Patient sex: F
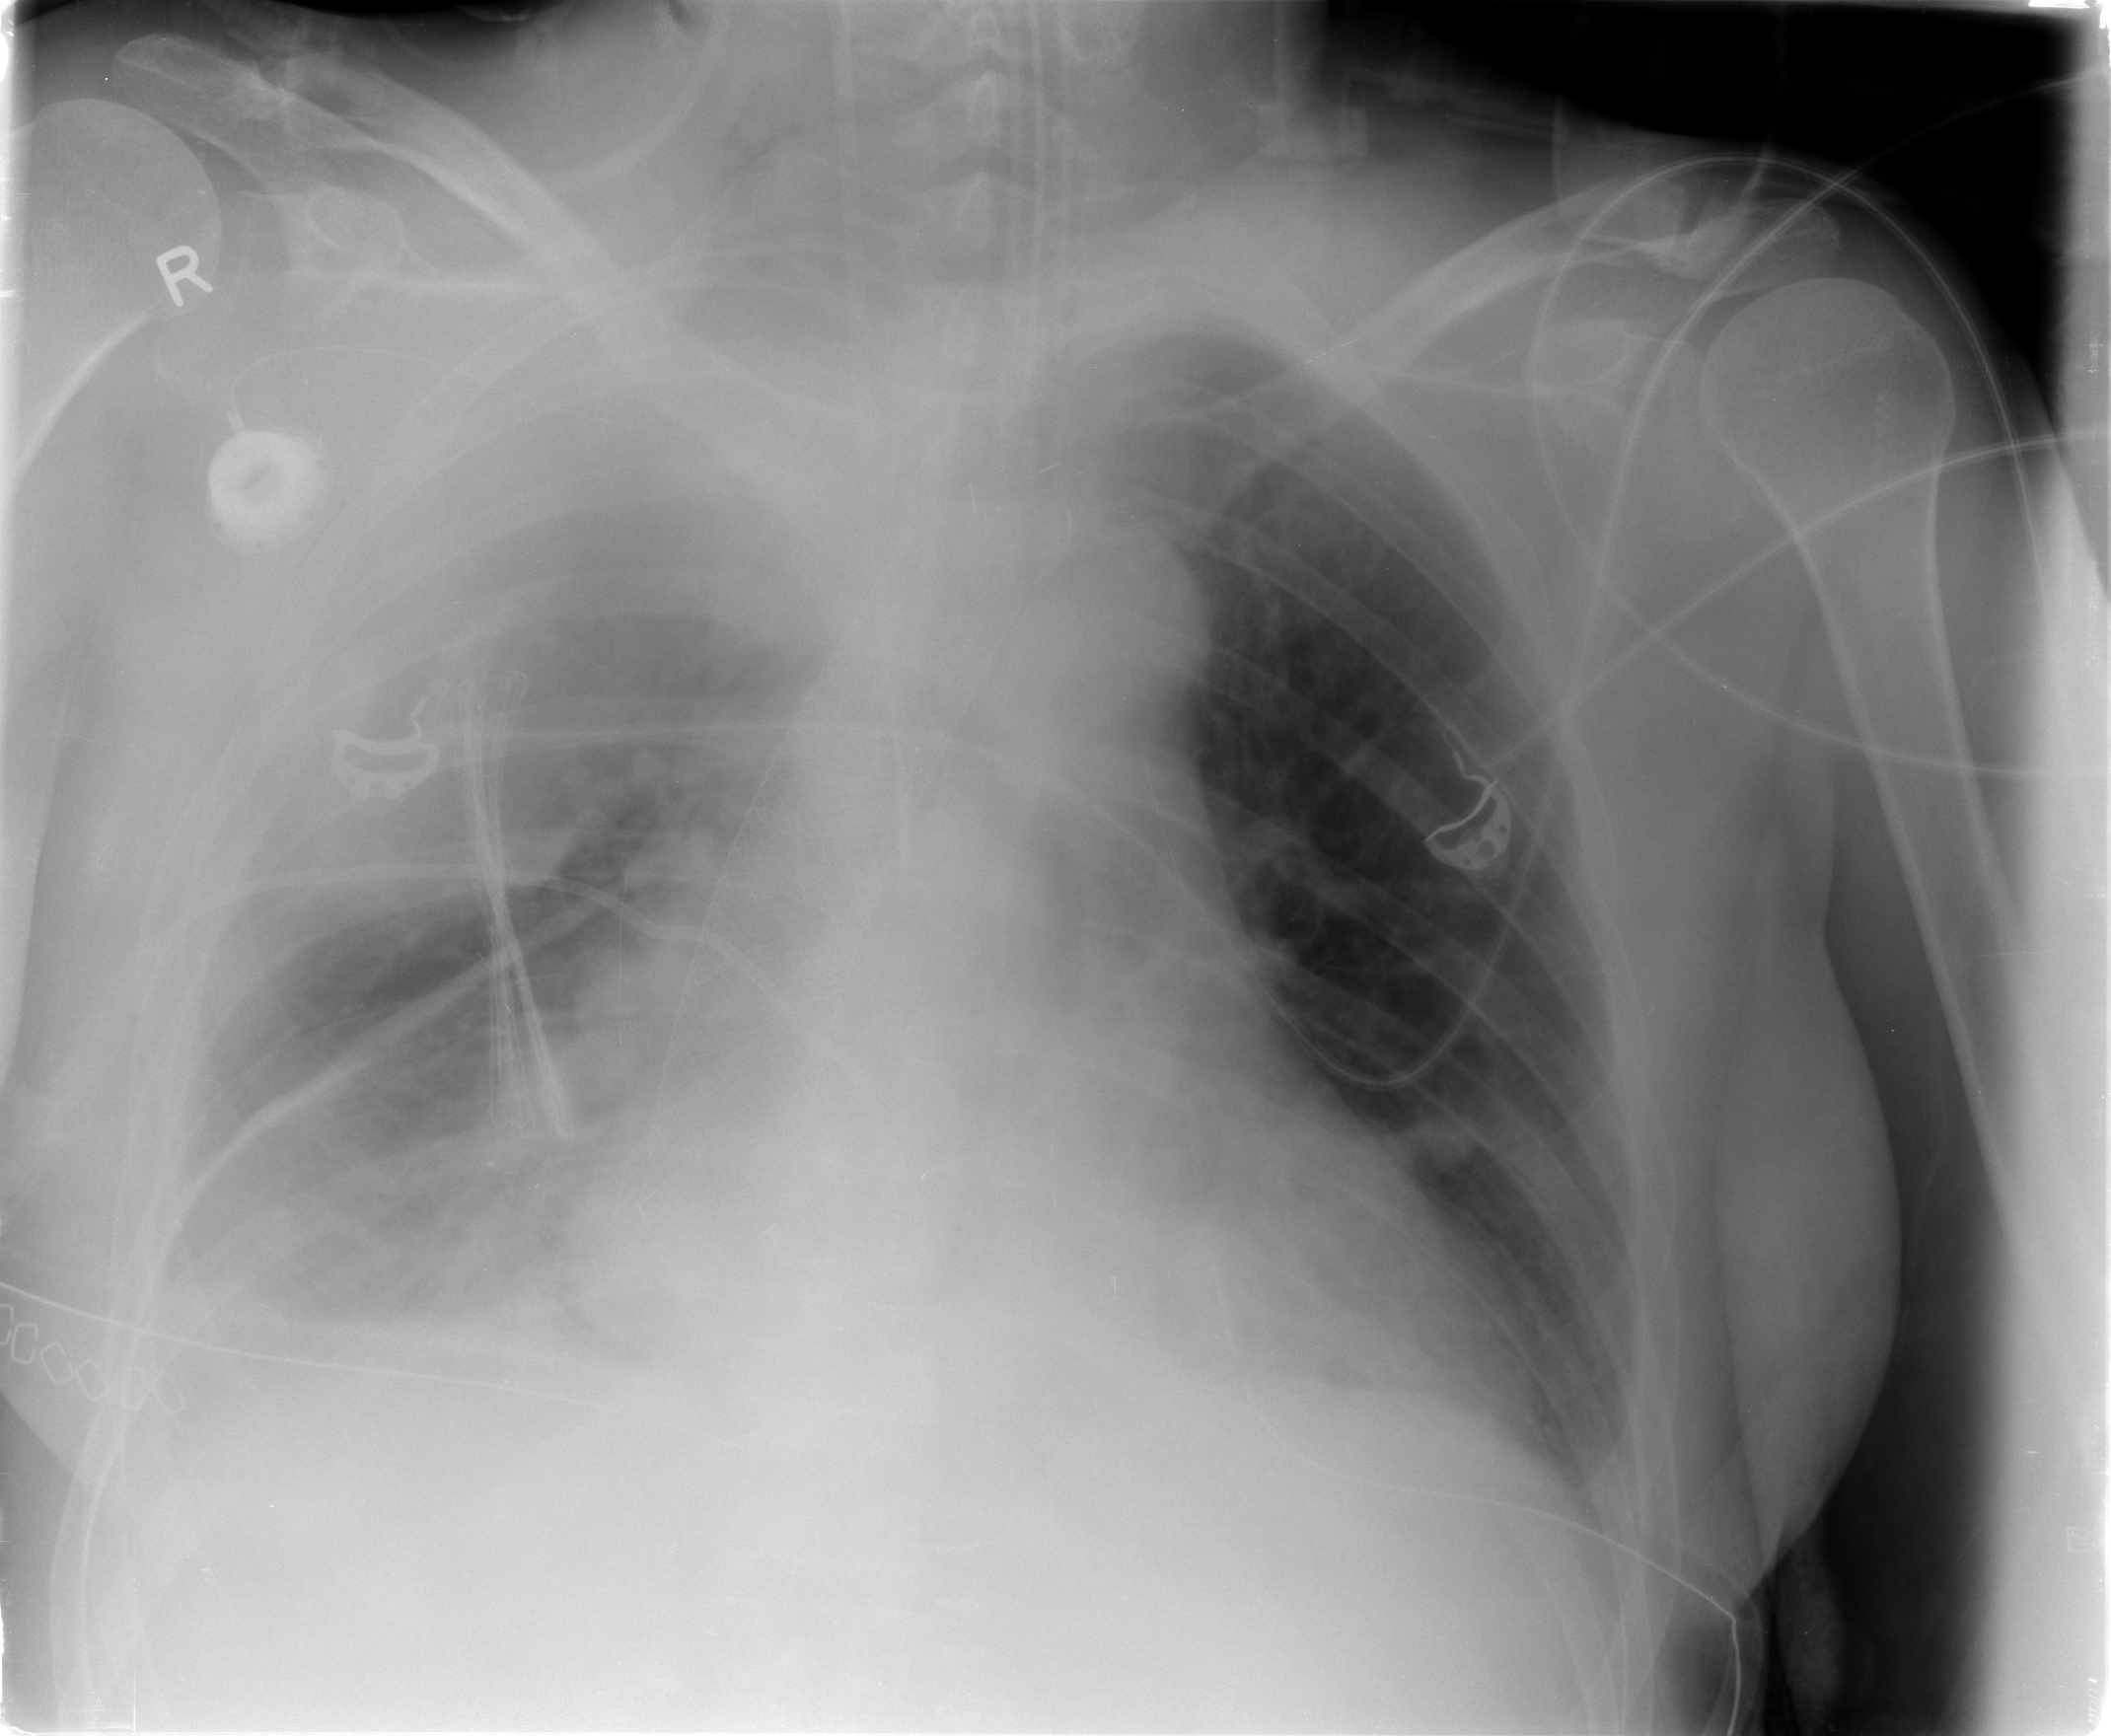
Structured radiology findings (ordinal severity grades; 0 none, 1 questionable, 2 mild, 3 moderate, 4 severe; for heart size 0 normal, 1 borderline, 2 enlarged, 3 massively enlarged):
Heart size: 2
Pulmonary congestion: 2
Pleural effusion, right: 3
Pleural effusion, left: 2
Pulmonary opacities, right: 0
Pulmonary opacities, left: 0
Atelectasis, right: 4
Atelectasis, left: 2